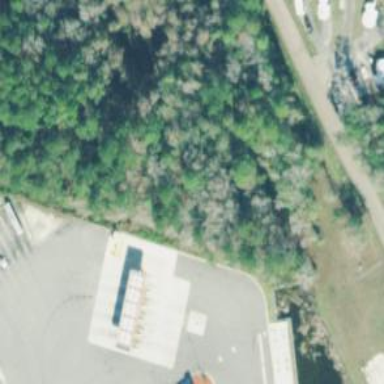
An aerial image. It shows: Weighbridge facility.